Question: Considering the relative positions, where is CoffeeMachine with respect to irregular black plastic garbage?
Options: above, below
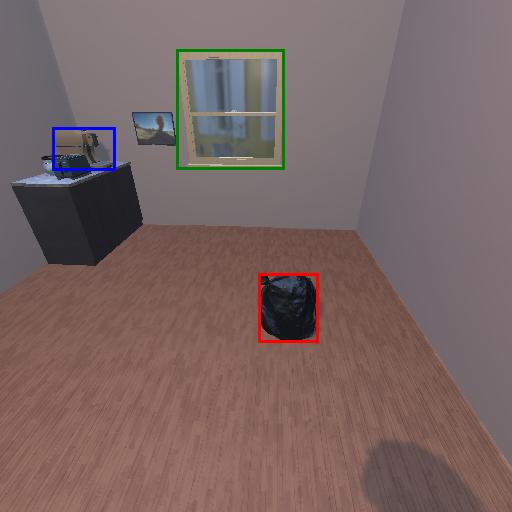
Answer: above